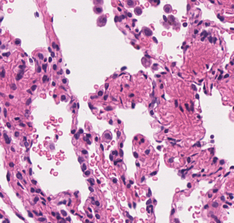
Tumor epithelial tissue: no
Tumor-associated stroma tissue: no
Normal tissue: yes